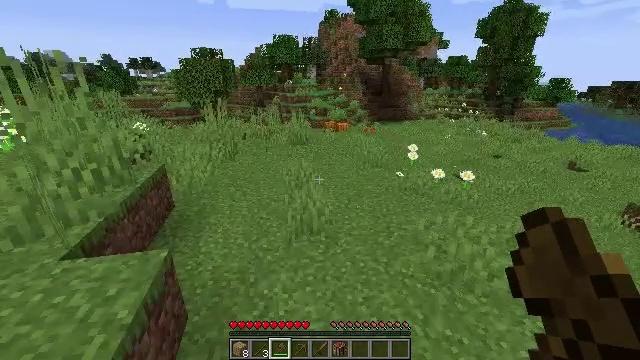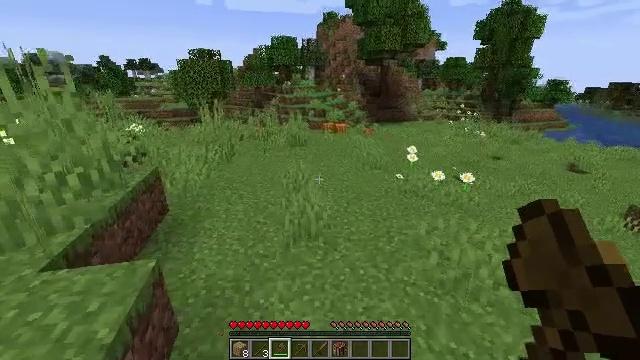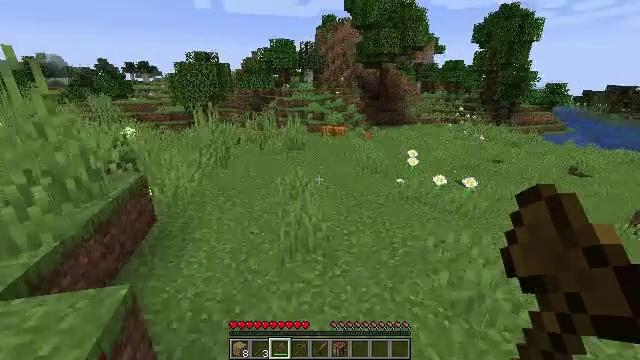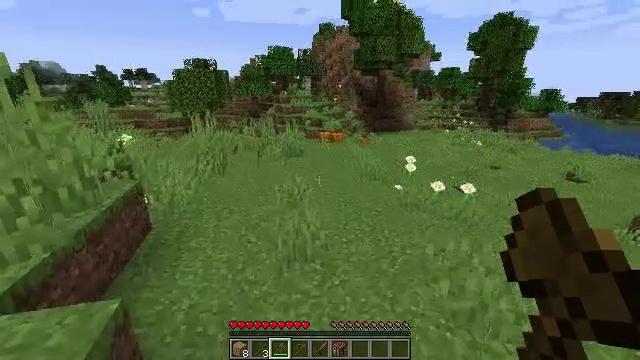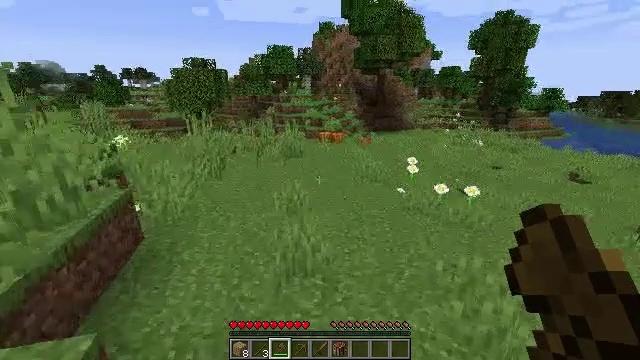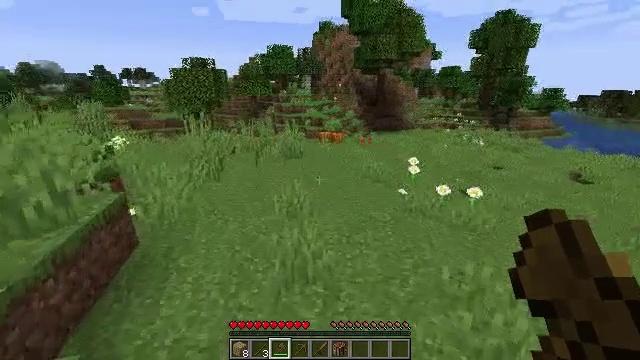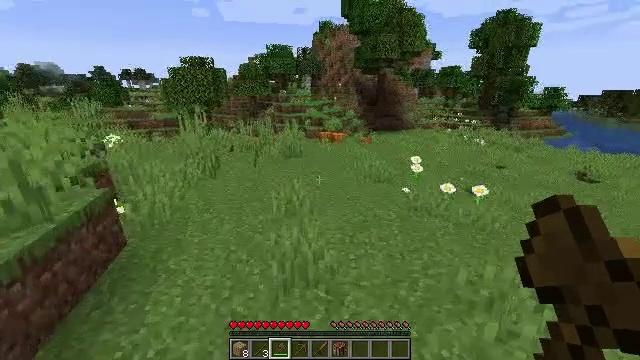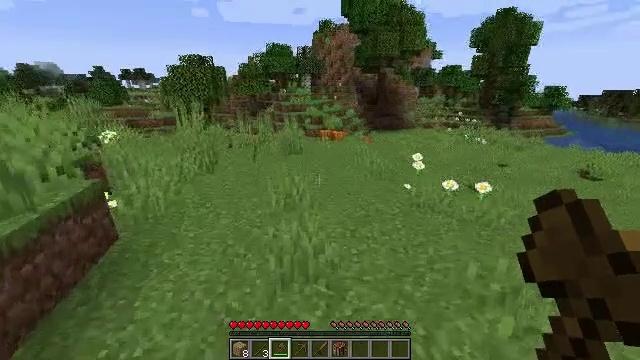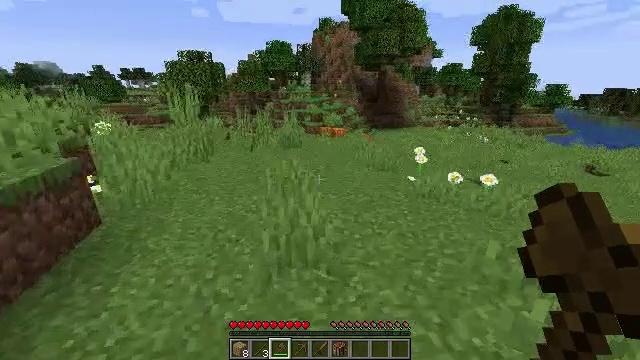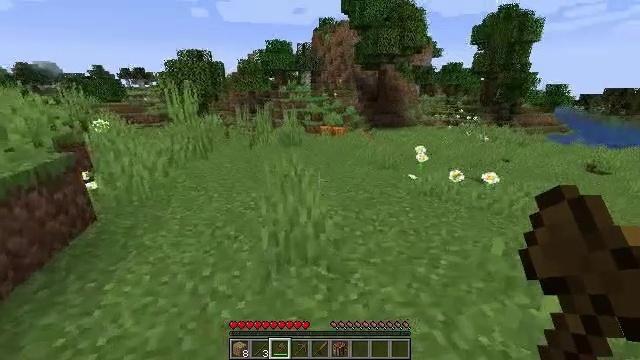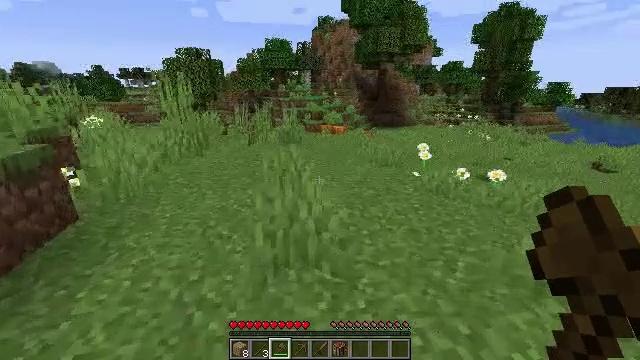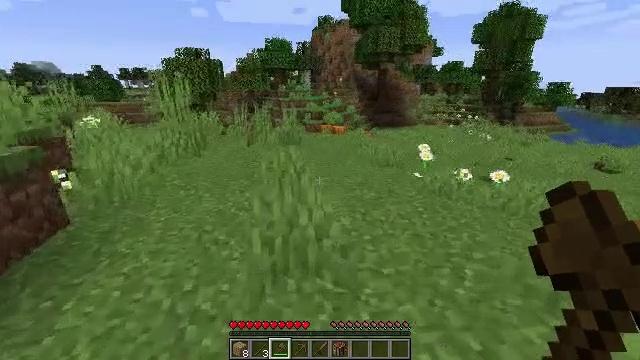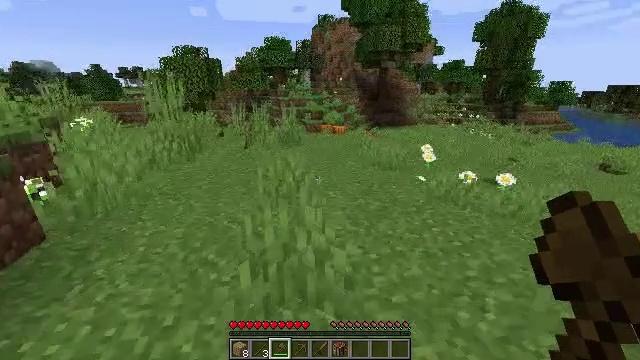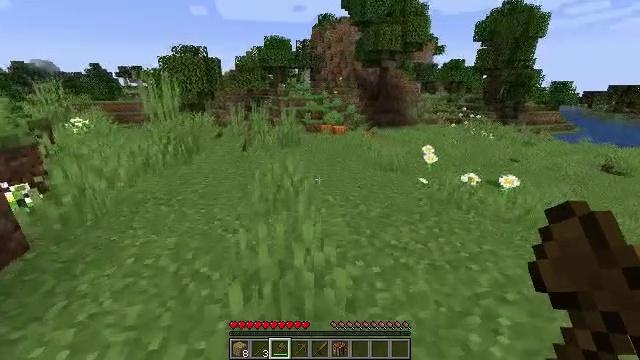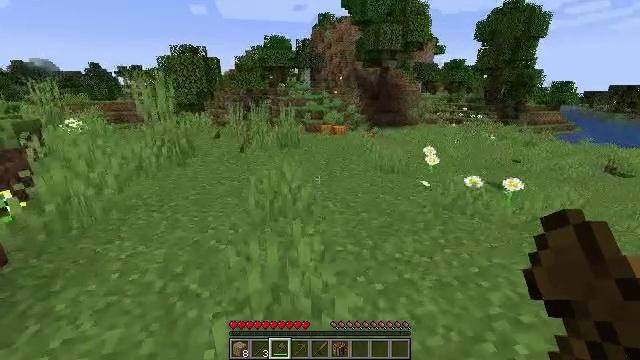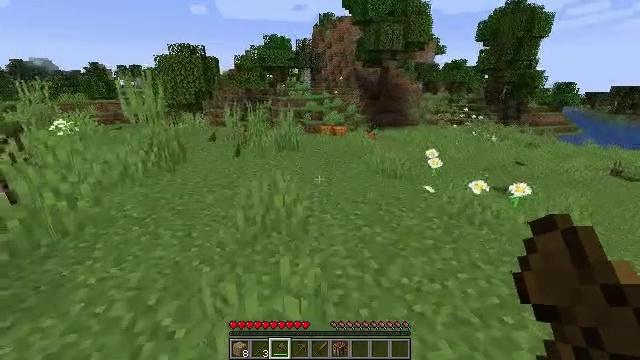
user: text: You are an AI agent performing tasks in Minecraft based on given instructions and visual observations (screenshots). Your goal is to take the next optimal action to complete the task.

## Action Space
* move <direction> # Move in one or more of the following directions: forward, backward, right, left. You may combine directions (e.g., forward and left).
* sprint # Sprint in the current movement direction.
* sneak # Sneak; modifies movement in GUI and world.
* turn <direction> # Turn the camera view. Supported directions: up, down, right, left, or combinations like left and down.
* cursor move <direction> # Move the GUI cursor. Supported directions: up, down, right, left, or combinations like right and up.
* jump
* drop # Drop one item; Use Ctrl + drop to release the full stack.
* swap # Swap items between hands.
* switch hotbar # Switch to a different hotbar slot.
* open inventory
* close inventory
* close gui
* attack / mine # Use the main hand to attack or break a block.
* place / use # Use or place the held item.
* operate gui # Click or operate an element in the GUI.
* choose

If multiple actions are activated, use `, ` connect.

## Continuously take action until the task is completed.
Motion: motion action
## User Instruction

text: Collect the pumpkin by holding left button.
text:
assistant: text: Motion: move forward
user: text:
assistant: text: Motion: move forward
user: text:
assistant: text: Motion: move forward, turn up
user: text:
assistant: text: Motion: move forward
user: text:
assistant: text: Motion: move forward
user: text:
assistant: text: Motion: move forward
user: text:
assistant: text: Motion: move forward
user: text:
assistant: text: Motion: move forward
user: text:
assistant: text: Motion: move forward
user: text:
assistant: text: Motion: move forward
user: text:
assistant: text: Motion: move forward
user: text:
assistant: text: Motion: move forward
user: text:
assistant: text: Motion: move forward
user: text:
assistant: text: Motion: move forward
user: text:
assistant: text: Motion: move forward
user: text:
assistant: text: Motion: move forward
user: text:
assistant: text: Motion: move forward
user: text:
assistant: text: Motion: move forward
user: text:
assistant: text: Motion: move forward
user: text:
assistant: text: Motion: move forward
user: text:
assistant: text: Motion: move forward
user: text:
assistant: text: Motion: move forward
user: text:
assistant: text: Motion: move forward
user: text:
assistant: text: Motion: move forward
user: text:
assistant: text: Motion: move forward
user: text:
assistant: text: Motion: move forward
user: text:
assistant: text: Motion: move forward
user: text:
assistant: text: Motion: move forward
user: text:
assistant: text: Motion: move forward
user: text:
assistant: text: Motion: move forward